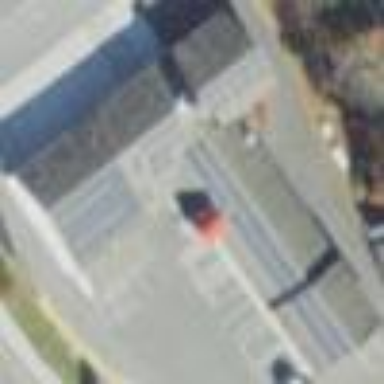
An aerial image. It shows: Fire station building.